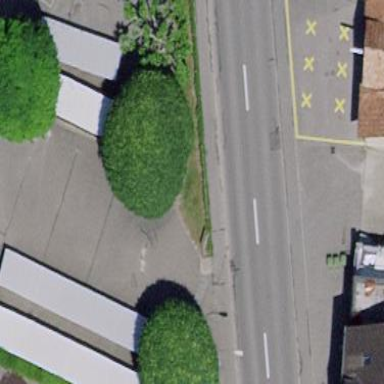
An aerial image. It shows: Bicycle parking area with wall loops.